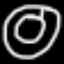
Label: donut